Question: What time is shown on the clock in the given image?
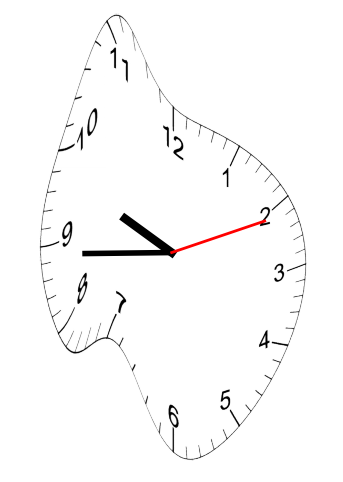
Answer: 09:44:11